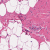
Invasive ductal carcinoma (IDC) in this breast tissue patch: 0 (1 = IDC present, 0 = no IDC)